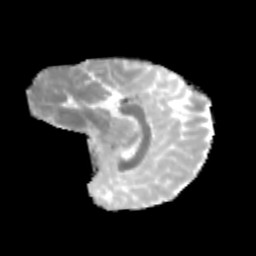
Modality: MD
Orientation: sagittal
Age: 11
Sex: male
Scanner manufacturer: siemens
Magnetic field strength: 3 T
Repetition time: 3.8 s
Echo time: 0.07 s